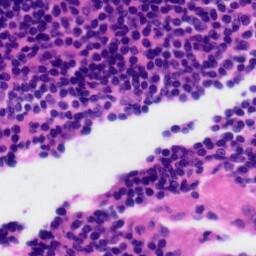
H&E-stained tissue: Tonsil